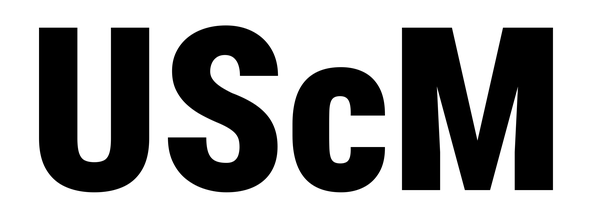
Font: Roboto_Condensed_Black